Question: So I was tasked to do this: it's a timekeeping web application for employees of our company.
Thing is I don't know what that red part is called. Yes I have seen it in blogs and news sites where news gets slided up(or down). But I don't know what's it called so I can't look for sample codes of it.
So, I'm asking: what is it?
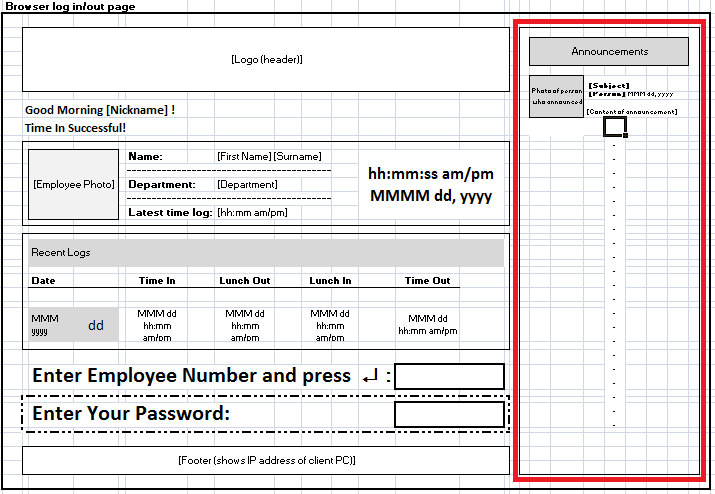
Answer: Do you means Coffin? <URL>
> Coffin is a UI component built on top of the Skeleton framework. It
aims to provide a simple, collapsible left shelf. Coffin is fully
responsive and automatically collapses in mobile views - allowing you
to swipe away and toggle a nagivation in and out of view. It behaves
similar to facebook/path's navigation UI.